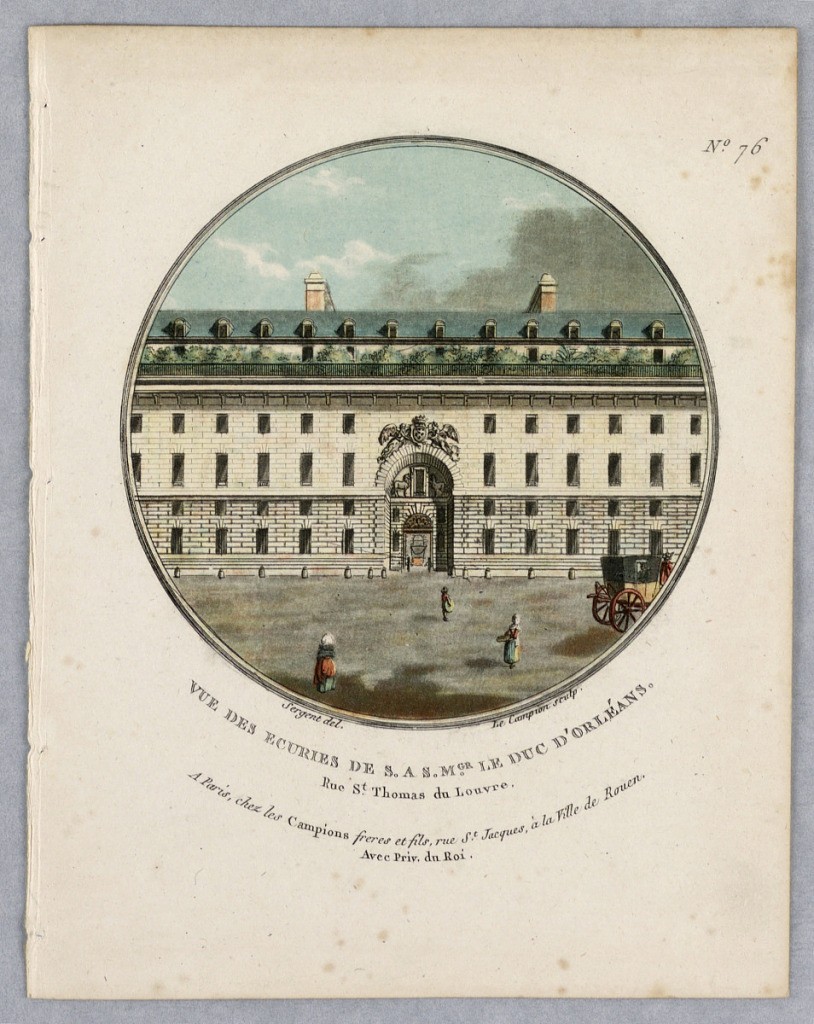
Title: Stables of the Duc d'Orléans, Plate 76 from "Vues Pittoresques des Principaux Édifices de Paris"
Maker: Les Campion Frères, Paris, France
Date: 1792
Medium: Engraving and brush and watercolors on paper
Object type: Print
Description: View of the center of a long stone building from across the street. Title, artists' and publisher's names below.